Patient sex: M
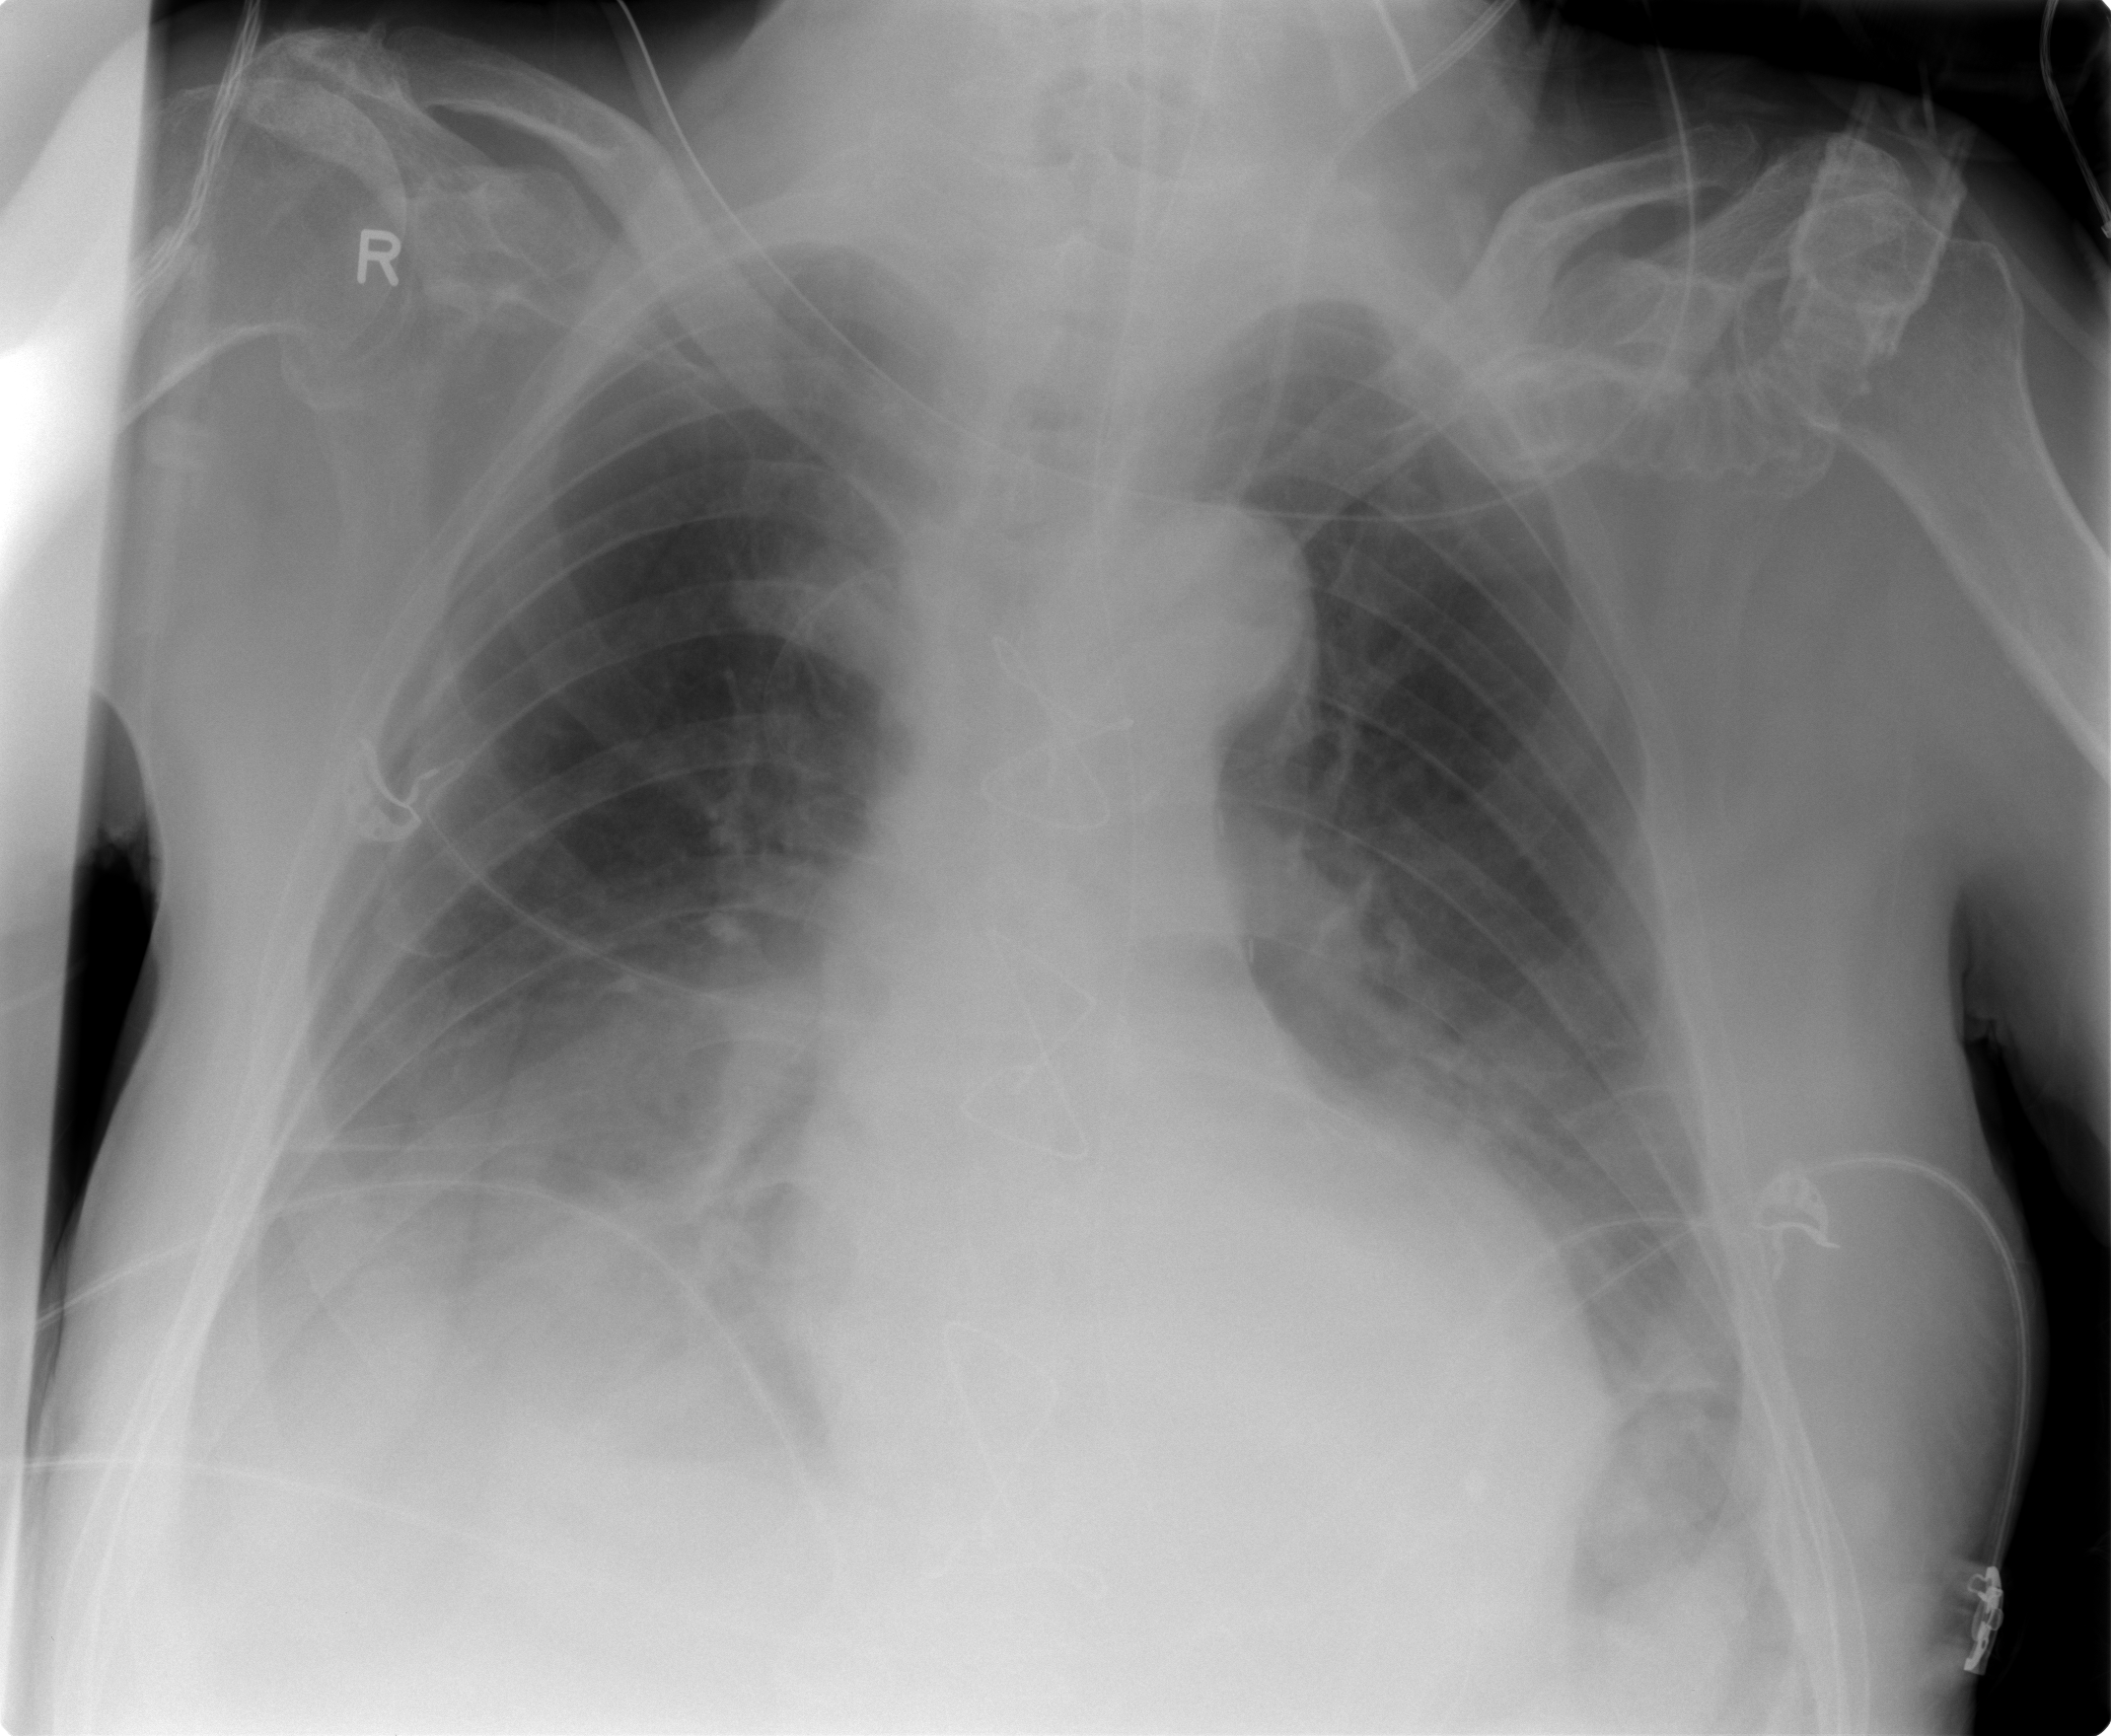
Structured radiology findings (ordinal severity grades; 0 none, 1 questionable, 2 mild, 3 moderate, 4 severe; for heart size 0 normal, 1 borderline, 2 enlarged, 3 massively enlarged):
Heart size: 0
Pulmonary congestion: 2
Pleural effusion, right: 2
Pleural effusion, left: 2
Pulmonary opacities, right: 0
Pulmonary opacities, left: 0
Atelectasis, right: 2
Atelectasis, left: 2